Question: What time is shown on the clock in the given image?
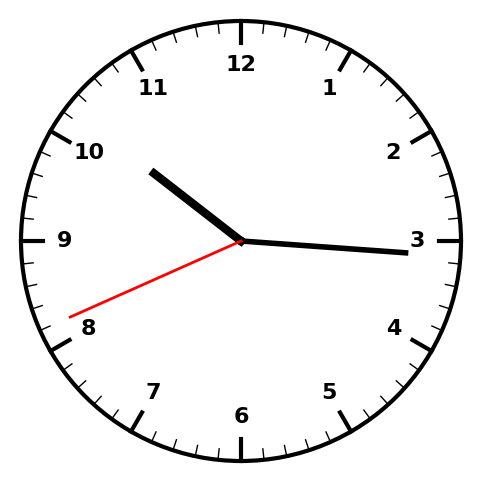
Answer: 10:15:41